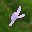
Label: 4